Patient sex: F
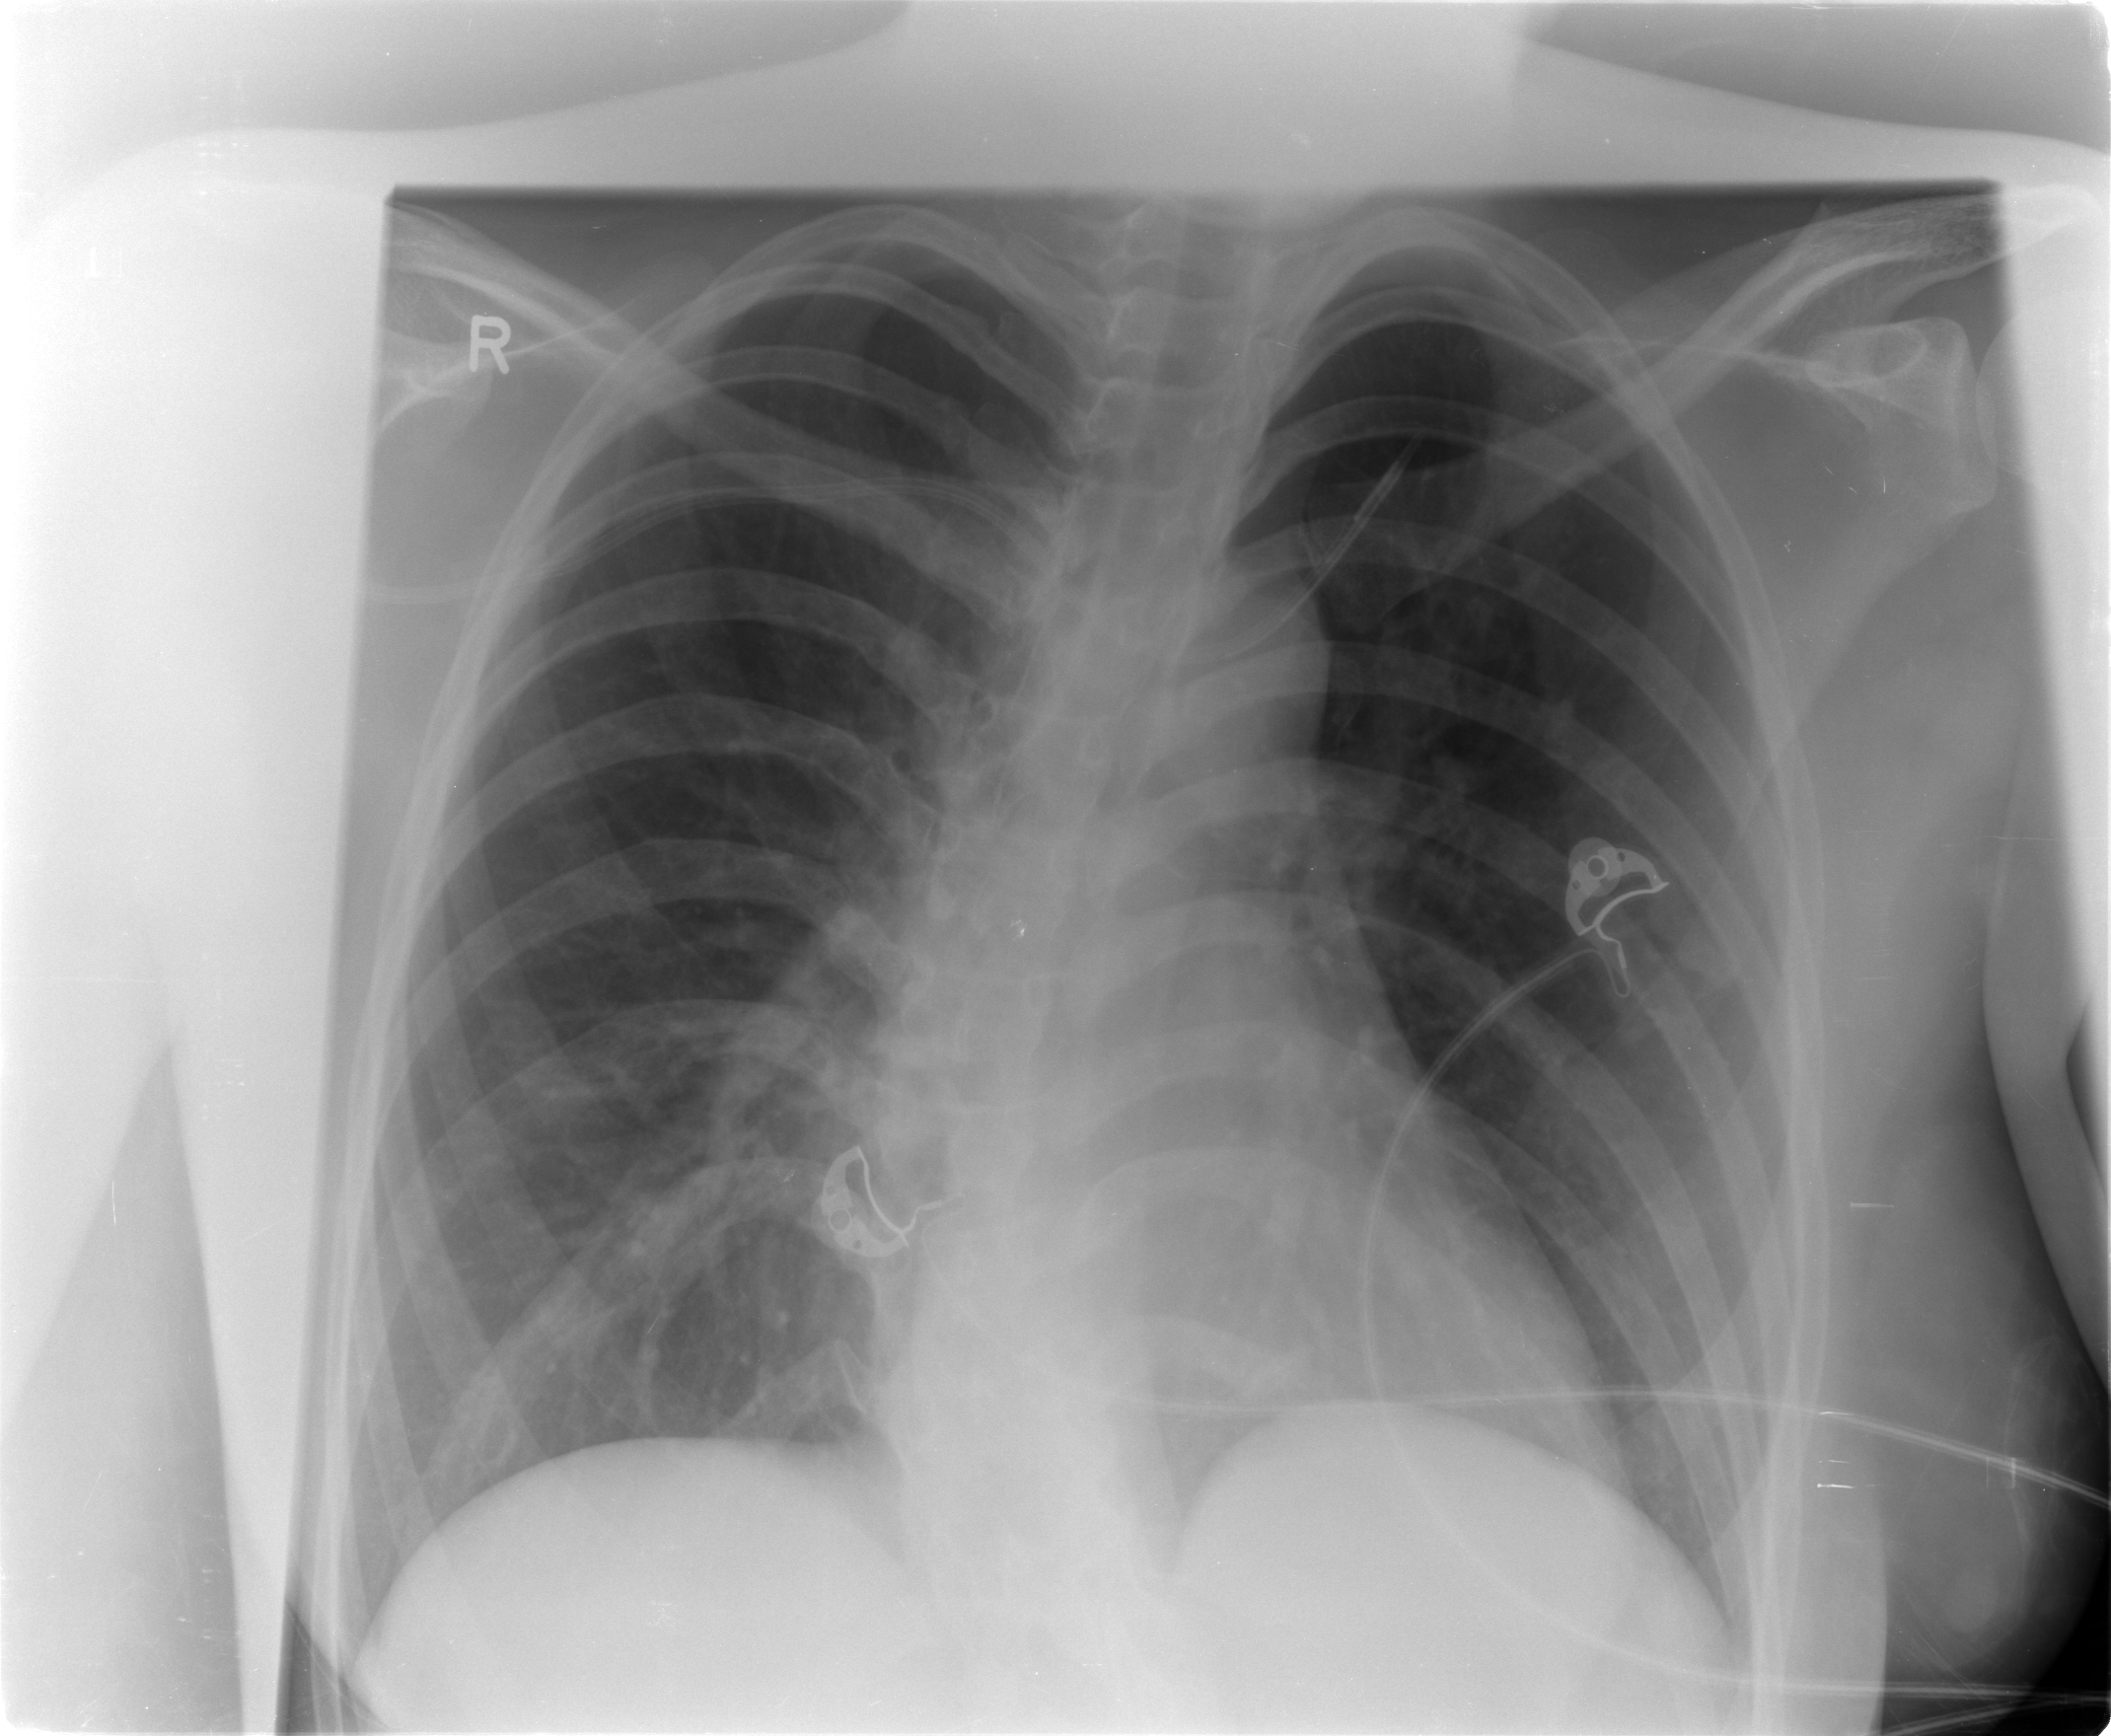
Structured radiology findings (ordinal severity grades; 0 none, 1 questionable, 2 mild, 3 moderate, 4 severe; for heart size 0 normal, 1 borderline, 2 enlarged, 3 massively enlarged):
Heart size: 0
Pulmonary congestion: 0
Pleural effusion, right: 0
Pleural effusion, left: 0
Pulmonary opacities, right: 0
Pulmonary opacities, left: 0
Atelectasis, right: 1
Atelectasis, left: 0